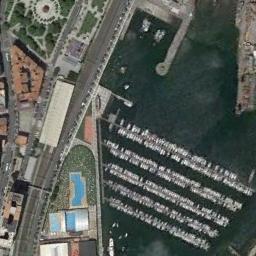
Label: harbor